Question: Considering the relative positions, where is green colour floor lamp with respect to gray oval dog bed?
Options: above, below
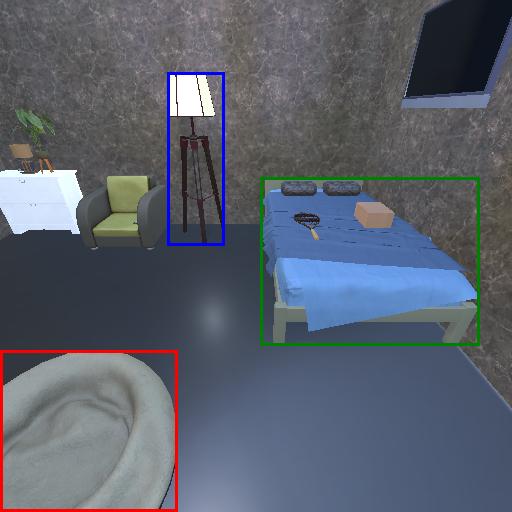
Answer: above